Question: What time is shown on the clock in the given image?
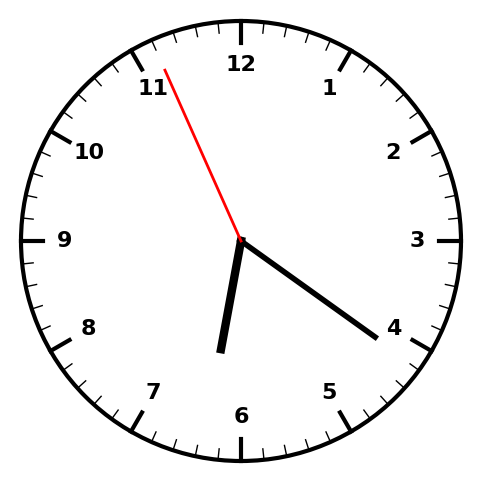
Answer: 06:20:56